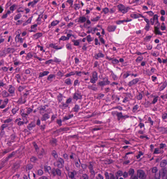
Tumor epithelial tissue: yes
Tumor-associated stroma tissue: yes
Normal tissue: no